Question: We are using Areas to version an API written in ASP.NET MVC3 with AttributeRouting to define our routes.
Right now we have a "v1" area that is our first version of API. When we got to v2, we will copy over v1 and make modifications.
I want to use the same versioning for a website and I don't want the /v1 in the route.
My question is, how do I hide the Area in my URL so I can call
'''
mywebsite.com/Users/1
'''
instead of
'''
mywebsite.com/v1/Users/1
'''
Here is what I have in my controller
'''
[RouteArea("/")]
public class HomeController : Controller
{
//
// GET: /v1/Home/
[GET("")]
public ActionResult Index()
{
return View();
}
}
'''
and here is what I get when I try to visit mywebsite.com/

Thanks in advance!
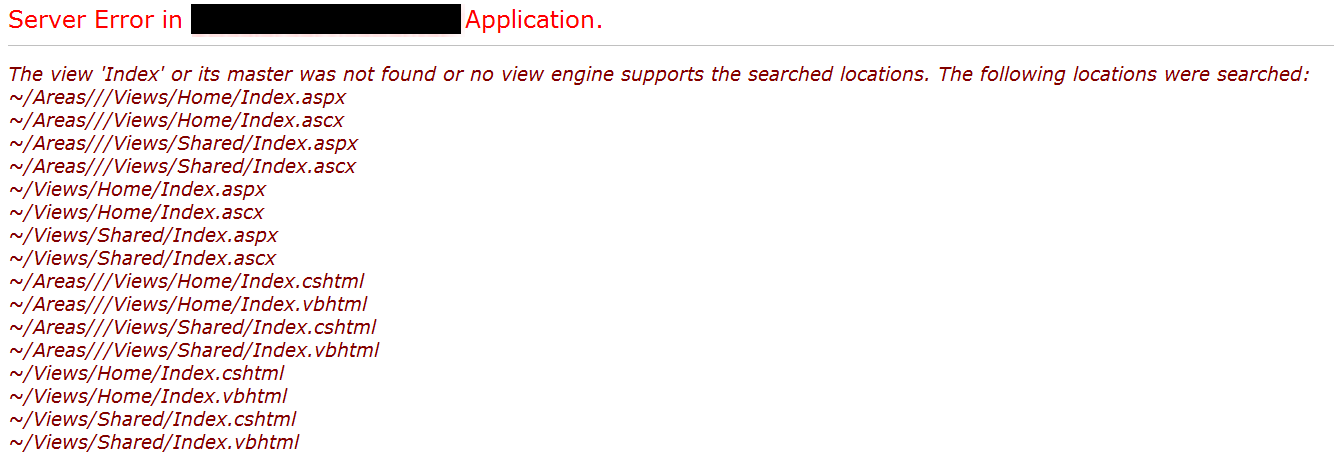
Answer: Do this:
'''
[RouteArea("AreaName", AreaUrl = "")]
'''
By default, areas are prefixed with the area name. The AreaUrl property lets you override that. I'll update the wiki here: <URL>
Sorry for the confusion!
Also, you shouldn't add forward-slashes at the beginning or end of any urls defined via AR. Your stack trace dump highlights that MVC is looking for views in a folder named "/". If you want an empty url, just use "".